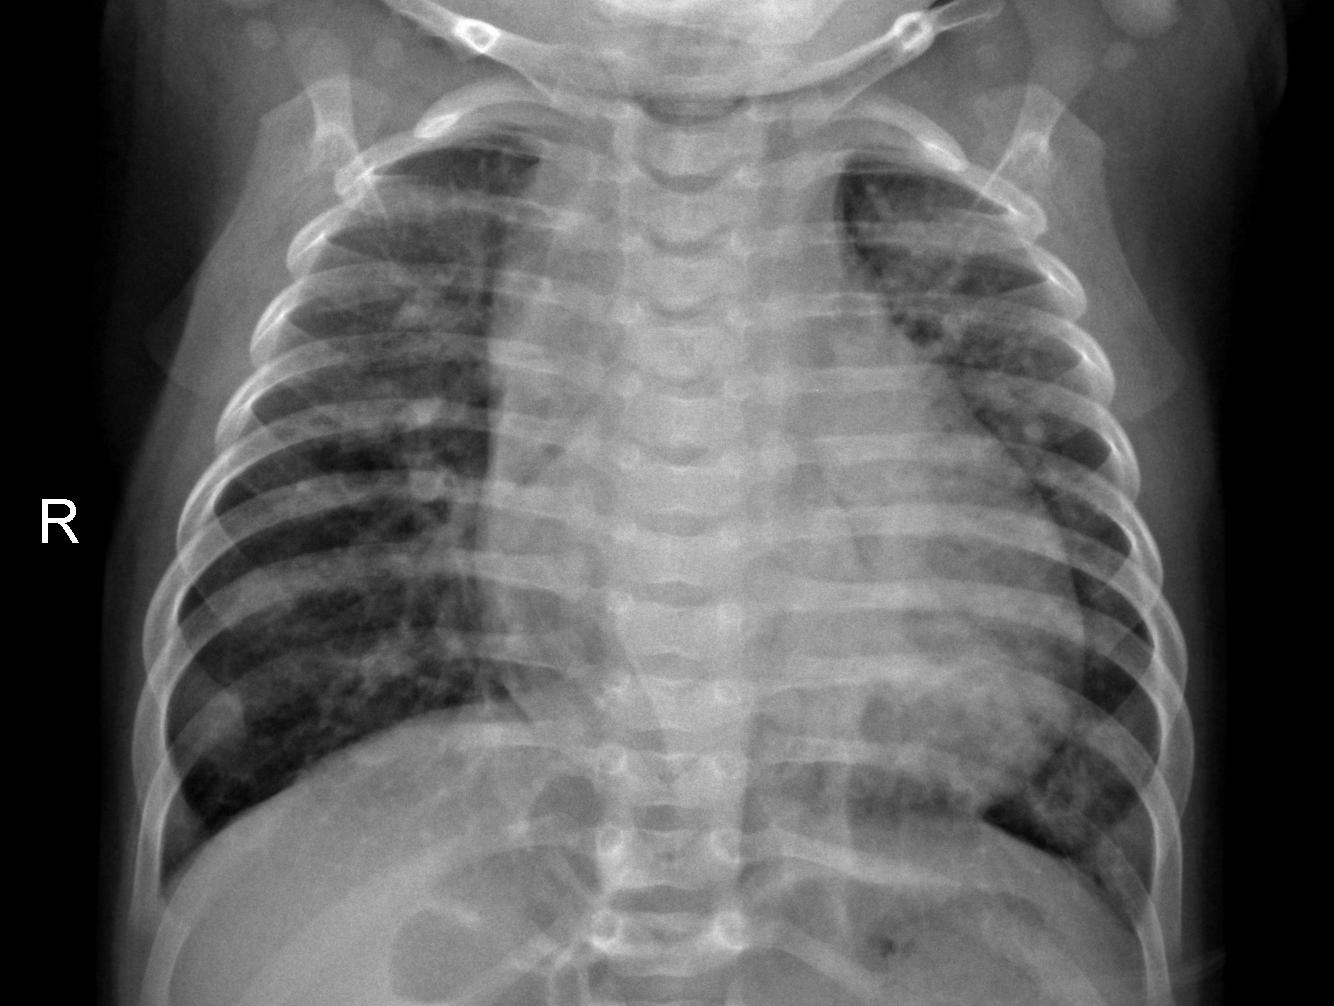
Diagnosis: PNEUMONIA